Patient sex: F
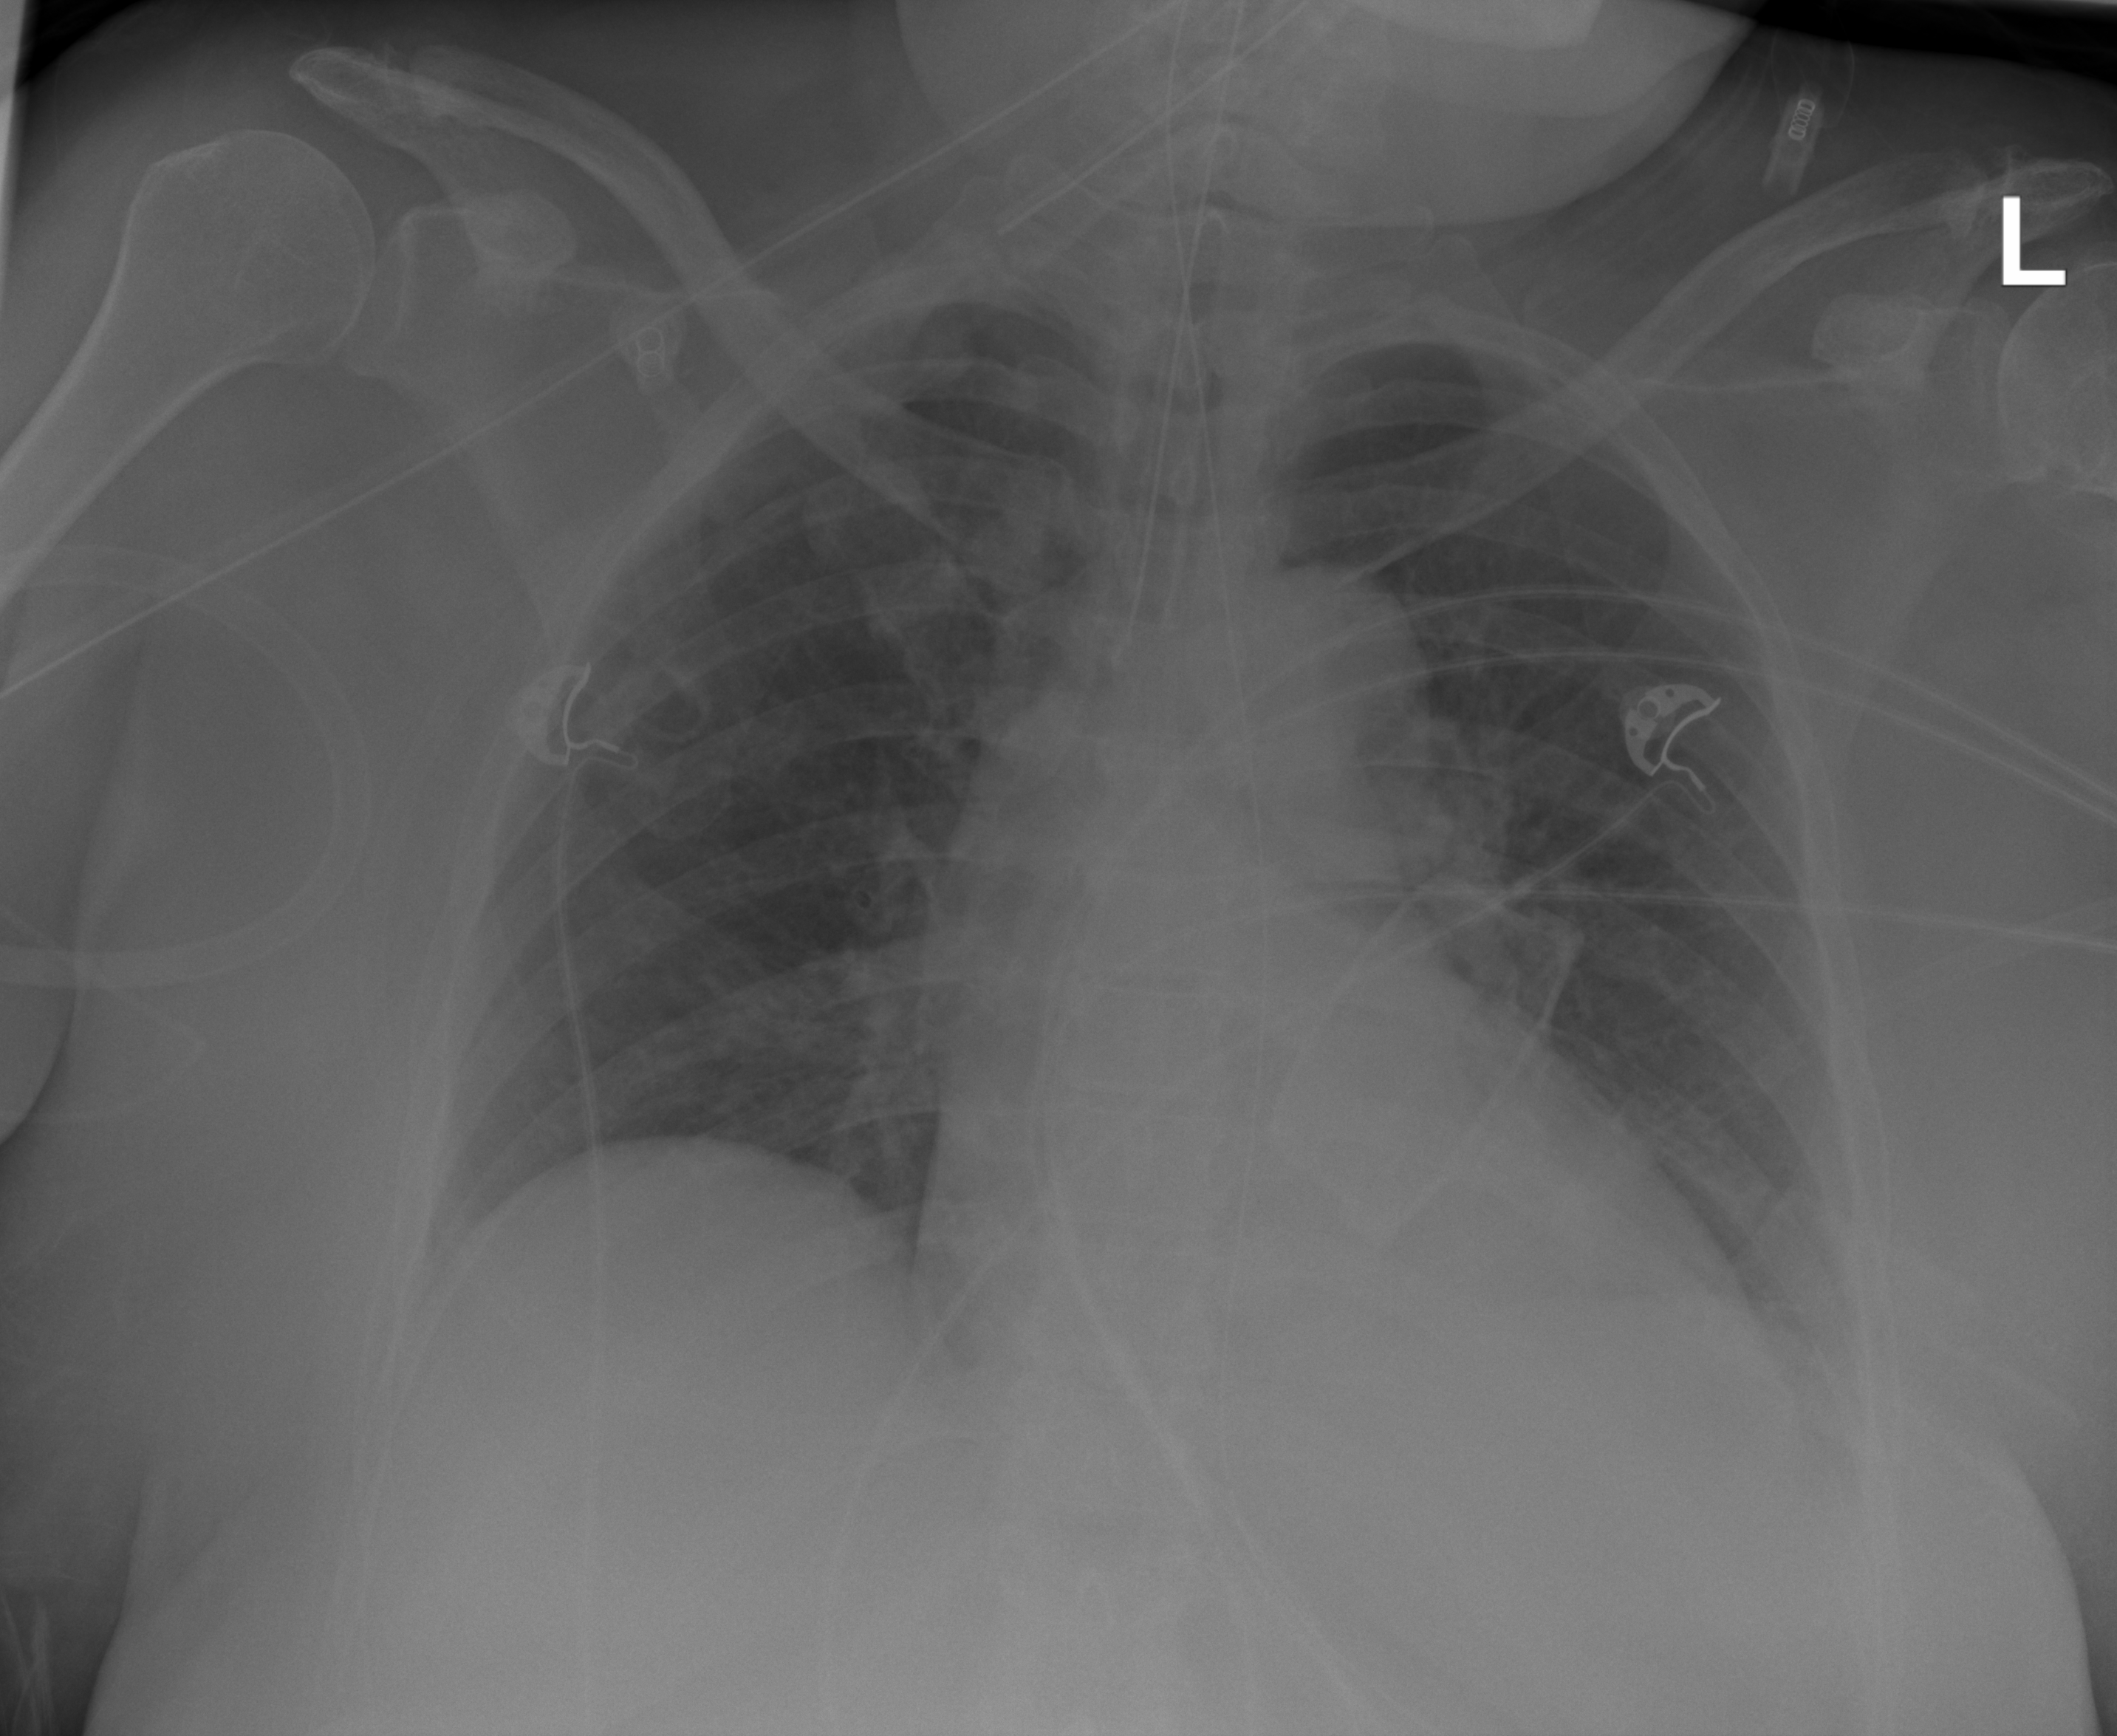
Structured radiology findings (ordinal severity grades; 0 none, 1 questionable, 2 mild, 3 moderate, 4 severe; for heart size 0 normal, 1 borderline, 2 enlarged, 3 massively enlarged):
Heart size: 2
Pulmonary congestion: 0
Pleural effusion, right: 0
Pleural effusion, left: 0
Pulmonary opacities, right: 2
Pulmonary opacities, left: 0
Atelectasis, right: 2
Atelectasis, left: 2